You are looking at the envelope spectrum of a bearing's vibration signal. The marked vertical lines are the theoretical fault frequencies for the outer race, inner race, rolling elements, and cage. Diagnose the bearing from this image, choosing from: normal, inner_race, outer_race, ball.
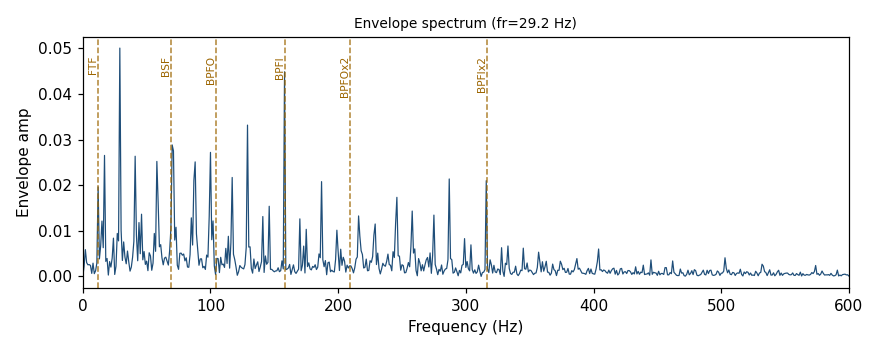
Answer: inner_race